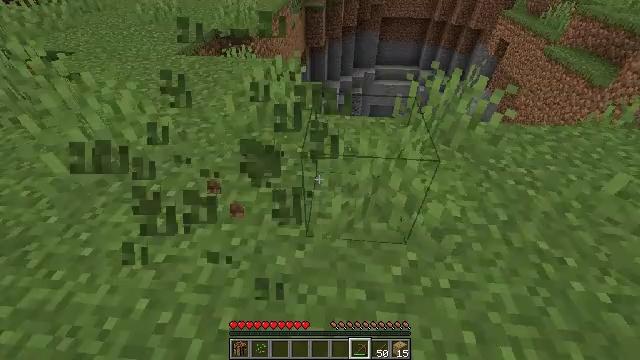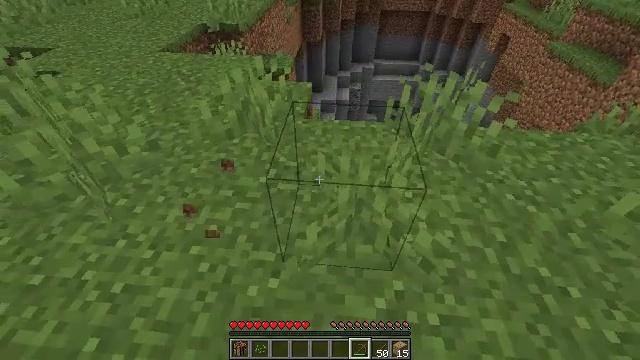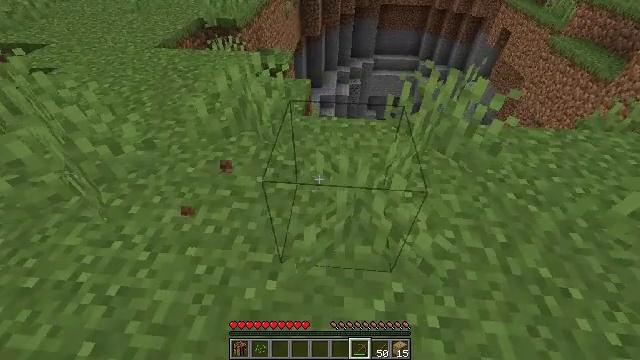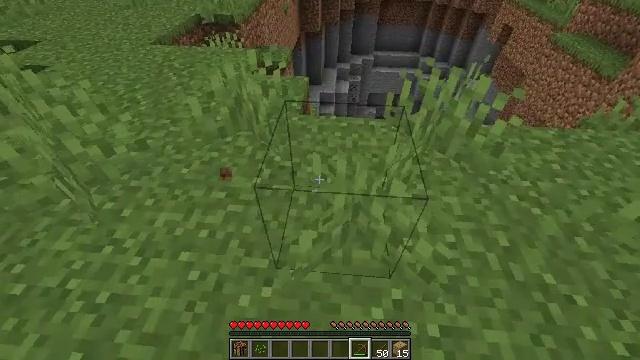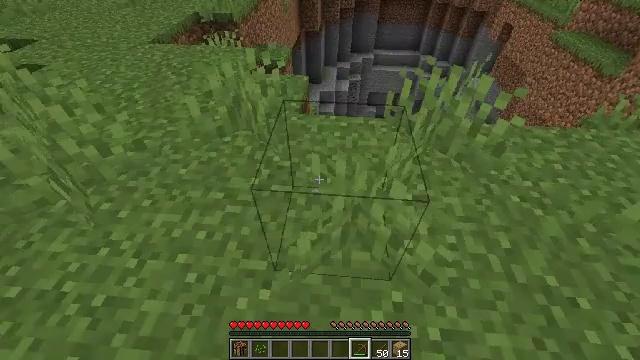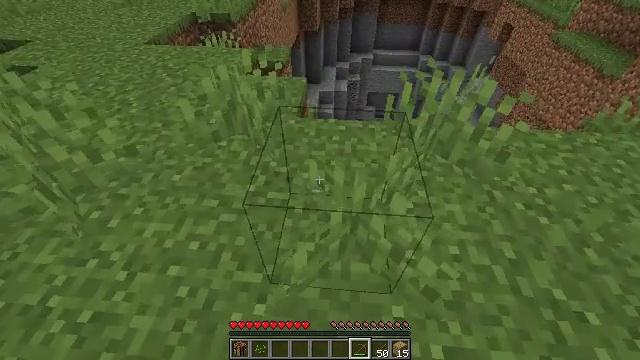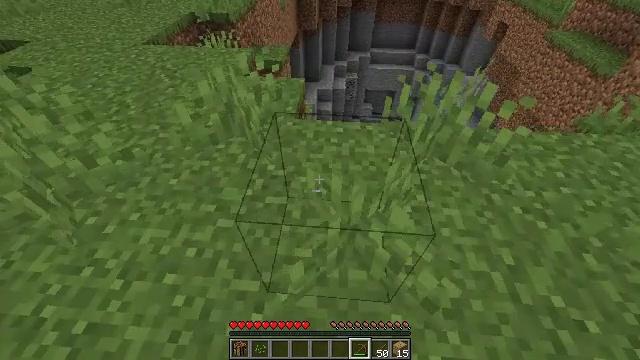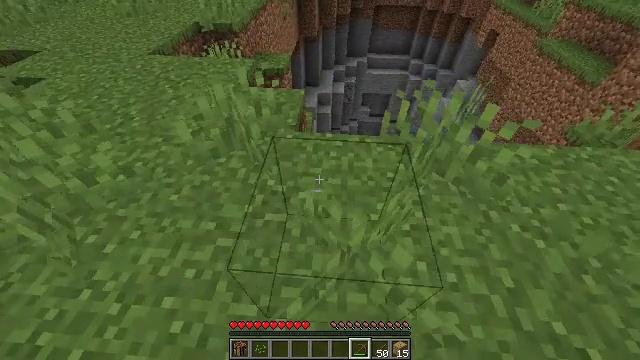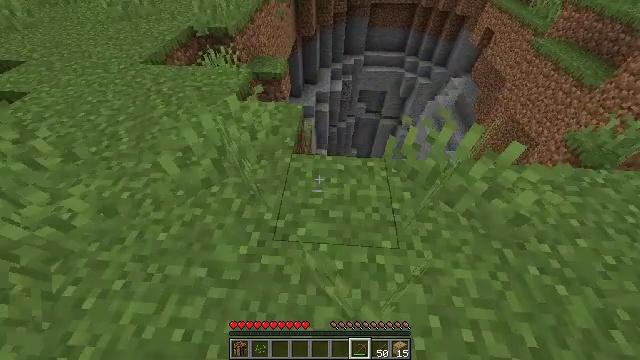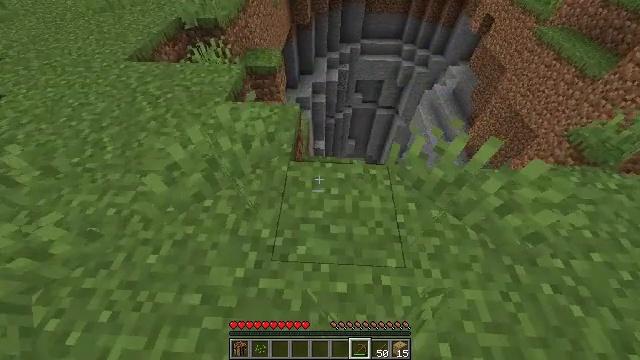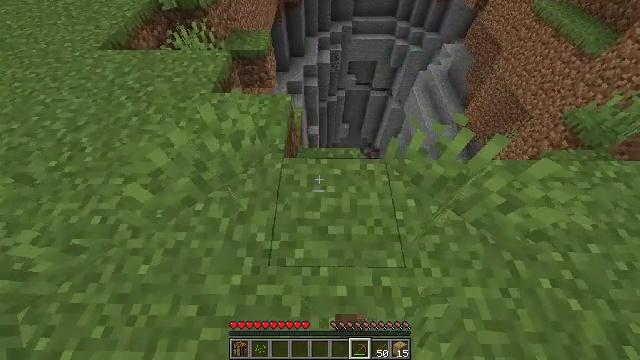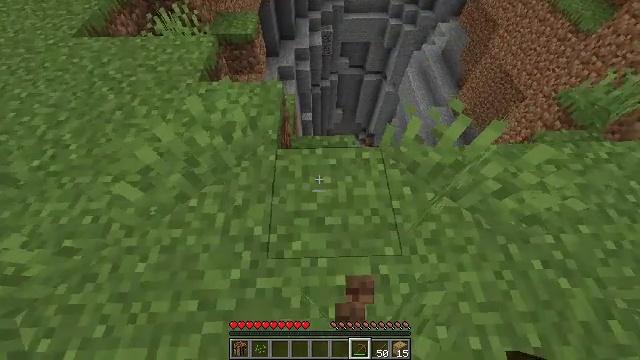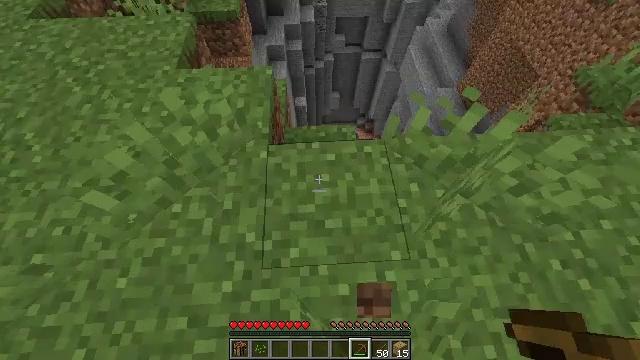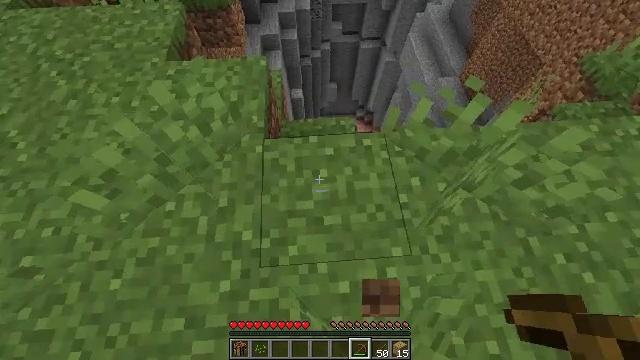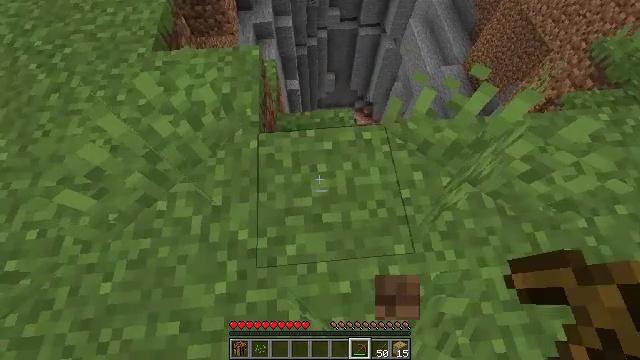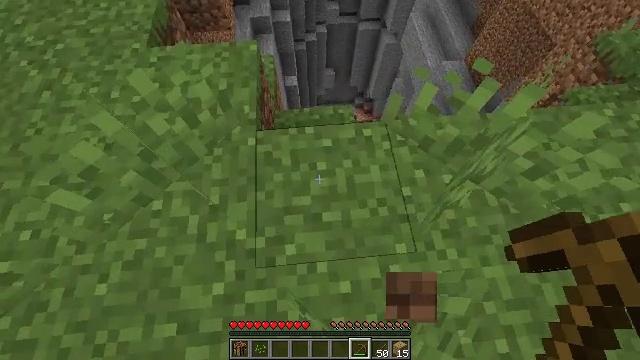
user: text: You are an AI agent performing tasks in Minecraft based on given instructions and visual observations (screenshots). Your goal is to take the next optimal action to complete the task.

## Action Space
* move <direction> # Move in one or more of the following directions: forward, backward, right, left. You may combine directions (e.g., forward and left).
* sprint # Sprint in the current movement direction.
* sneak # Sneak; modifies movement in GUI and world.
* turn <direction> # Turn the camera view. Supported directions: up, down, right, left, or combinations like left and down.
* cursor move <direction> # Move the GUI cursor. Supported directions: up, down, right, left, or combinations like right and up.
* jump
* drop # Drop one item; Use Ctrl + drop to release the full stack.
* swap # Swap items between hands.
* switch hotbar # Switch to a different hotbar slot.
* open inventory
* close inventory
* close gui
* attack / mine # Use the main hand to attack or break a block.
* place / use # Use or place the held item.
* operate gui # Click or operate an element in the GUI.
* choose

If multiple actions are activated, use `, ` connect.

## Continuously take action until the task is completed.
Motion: motion action
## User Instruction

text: Gather grass block for landscaping.
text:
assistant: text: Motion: move forward, turn down
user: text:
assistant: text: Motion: no_op
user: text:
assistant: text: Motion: no_op
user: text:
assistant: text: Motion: no_op
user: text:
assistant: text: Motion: move forward
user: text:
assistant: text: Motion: move forward, turn down
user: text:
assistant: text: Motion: move forward
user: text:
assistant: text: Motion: move forward, turn down
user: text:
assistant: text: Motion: move forward, turn right and down
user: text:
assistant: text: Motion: turn right and down
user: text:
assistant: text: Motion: turn right and down
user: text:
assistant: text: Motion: turn right and down
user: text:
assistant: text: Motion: turn down
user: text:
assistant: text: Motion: turn down
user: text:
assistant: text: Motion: no_op
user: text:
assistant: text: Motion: no_op
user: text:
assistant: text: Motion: no_op
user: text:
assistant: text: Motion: no_op
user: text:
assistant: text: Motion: move left
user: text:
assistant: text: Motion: move left
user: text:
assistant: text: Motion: move left
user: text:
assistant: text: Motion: no_op
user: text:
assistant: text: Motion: no_op
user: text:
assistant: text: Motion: no_op
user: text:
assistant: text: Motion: no_op
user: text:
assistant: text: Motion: no_op
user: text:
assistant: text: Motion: move forward
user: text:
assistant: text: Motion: move forward
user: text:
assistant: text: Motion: move forward
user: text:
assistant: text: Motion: move forward